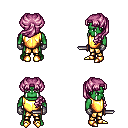
a pixel art fantasy rpg character, male body template, orc, green skin, gold chest armor, gold greaves, pink princess hairstyle, metal gloves, gold boots, dagger, four views (front, back, left, right), 2x2 character sprite sheet, small pixel art, hard edges, no anti-aliasing